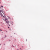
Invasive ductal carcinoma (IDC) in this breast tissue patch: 0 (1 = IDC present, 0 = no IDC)